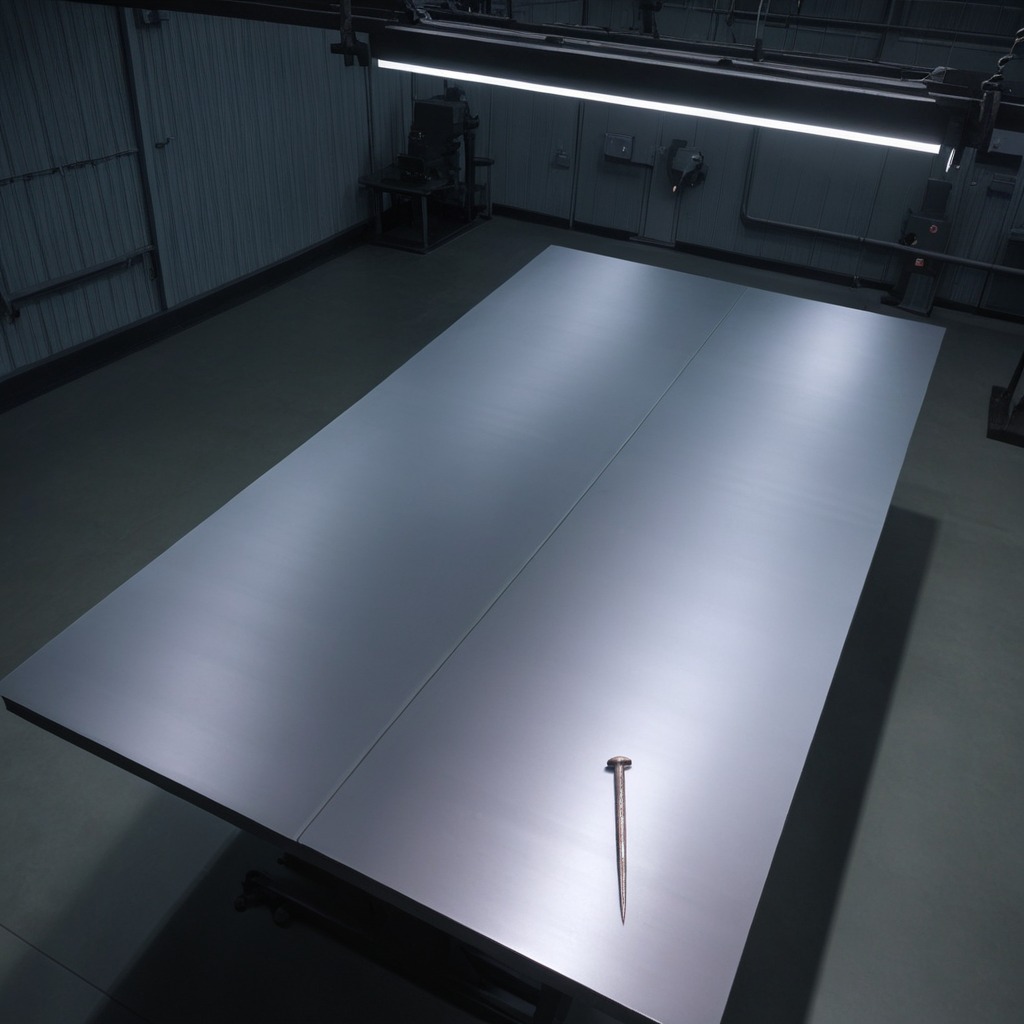
A nail is lying on the tabletop.